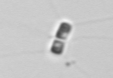
Label: Chaetoceros_tenuissimus